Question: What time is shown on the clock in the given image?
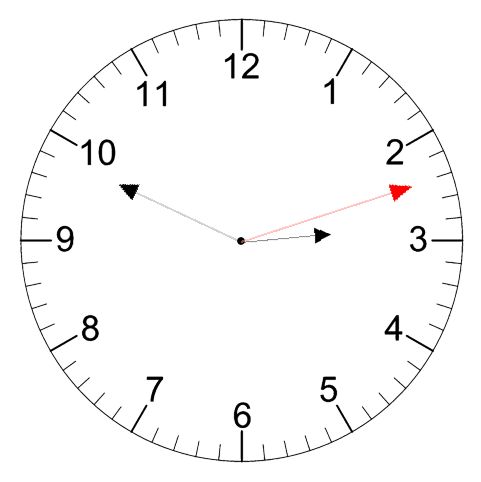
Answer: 02:49:12